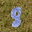
Label: 8